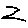
Label: zigzag